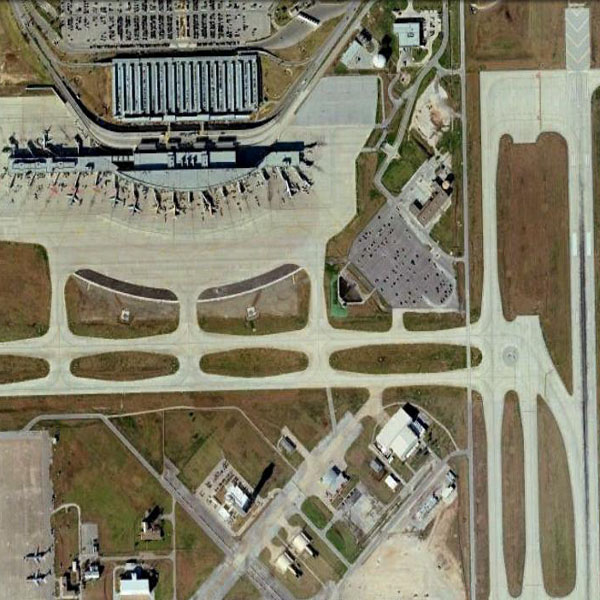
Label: Airport